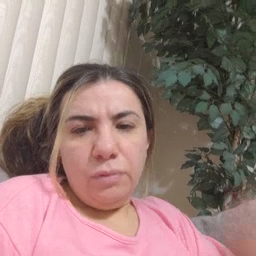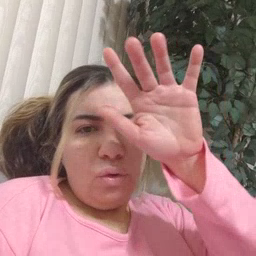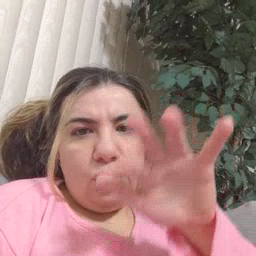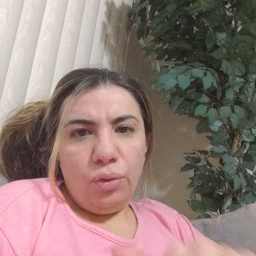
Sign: snow